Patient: sex F, age 62
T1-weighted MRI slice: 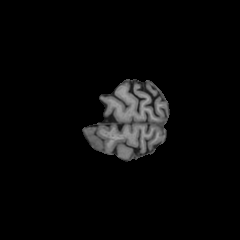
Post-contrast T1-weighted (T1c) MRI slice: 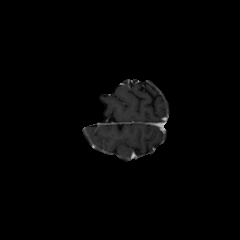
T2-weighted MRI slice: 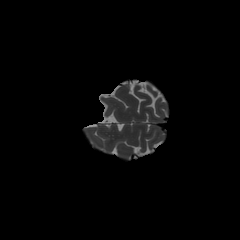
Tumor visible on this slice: no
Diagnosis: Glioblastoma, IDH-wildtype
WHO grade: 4